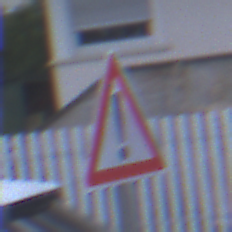
Verkehrszeichen: Gefahrenstelle
Umgebung: Outdoor, Urban
Tageszeit: SunriseSunset
Wetter: PartlyCloudy
Licht: Natural
Jahreszeit: NotSpecified
Kontrast: LowContrast